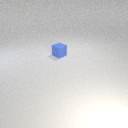
small blue rubber cube